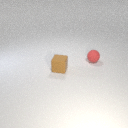
small brown rubber cube to the left of small red rubber sphere